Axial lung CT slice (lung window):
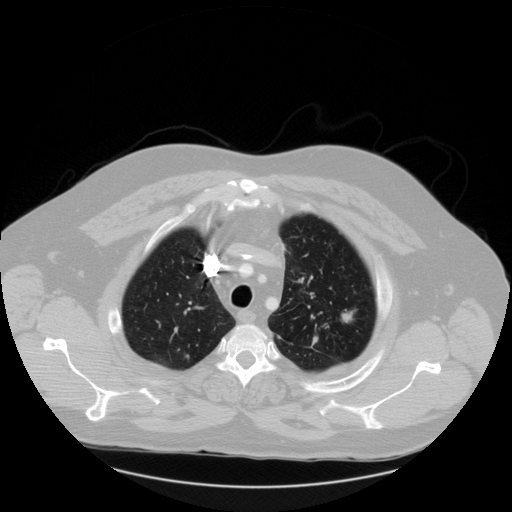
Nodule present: yes
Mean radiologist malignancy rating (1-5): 4.5